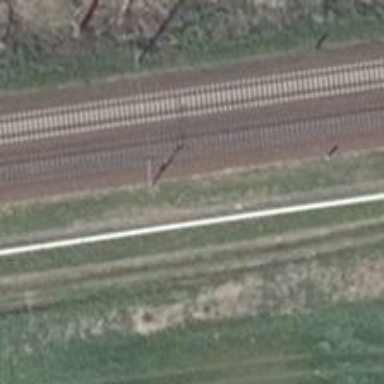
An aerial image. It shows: Railway milestone with catenary mast.